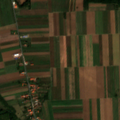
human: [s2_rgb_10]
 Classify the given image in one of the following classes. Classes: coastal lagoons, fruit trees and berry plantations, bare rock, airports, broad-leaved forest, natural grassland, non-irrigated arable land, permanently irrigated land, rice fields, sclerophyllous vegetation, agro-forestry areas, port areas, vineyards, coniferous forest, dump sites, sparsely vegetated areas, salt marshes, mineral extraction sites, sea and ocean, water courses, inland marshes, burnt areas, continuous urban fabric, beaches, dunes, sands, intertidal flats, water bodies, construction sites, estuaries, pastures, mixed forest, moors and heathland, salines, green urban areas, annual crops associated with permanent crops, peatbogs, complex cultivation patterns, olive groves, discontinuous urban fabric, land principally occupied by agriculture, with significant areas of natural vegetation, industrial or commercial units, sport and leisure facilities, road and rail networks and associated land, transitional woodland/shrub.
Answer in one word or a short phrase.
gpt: discontinuous urban fabric, non-irrigated arable land, complex cultivation patterns, land principally occupied by agriculture, with significant areas of natural vegetation